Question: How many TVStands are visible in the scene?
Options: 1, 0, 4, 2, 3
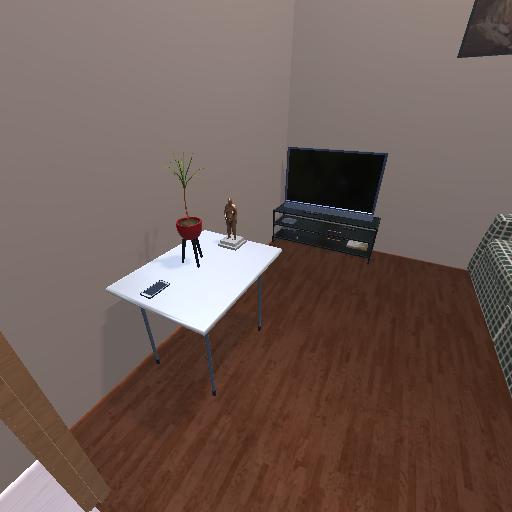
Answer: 1